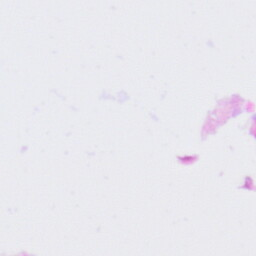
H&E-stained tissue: Tonsil